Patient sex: M
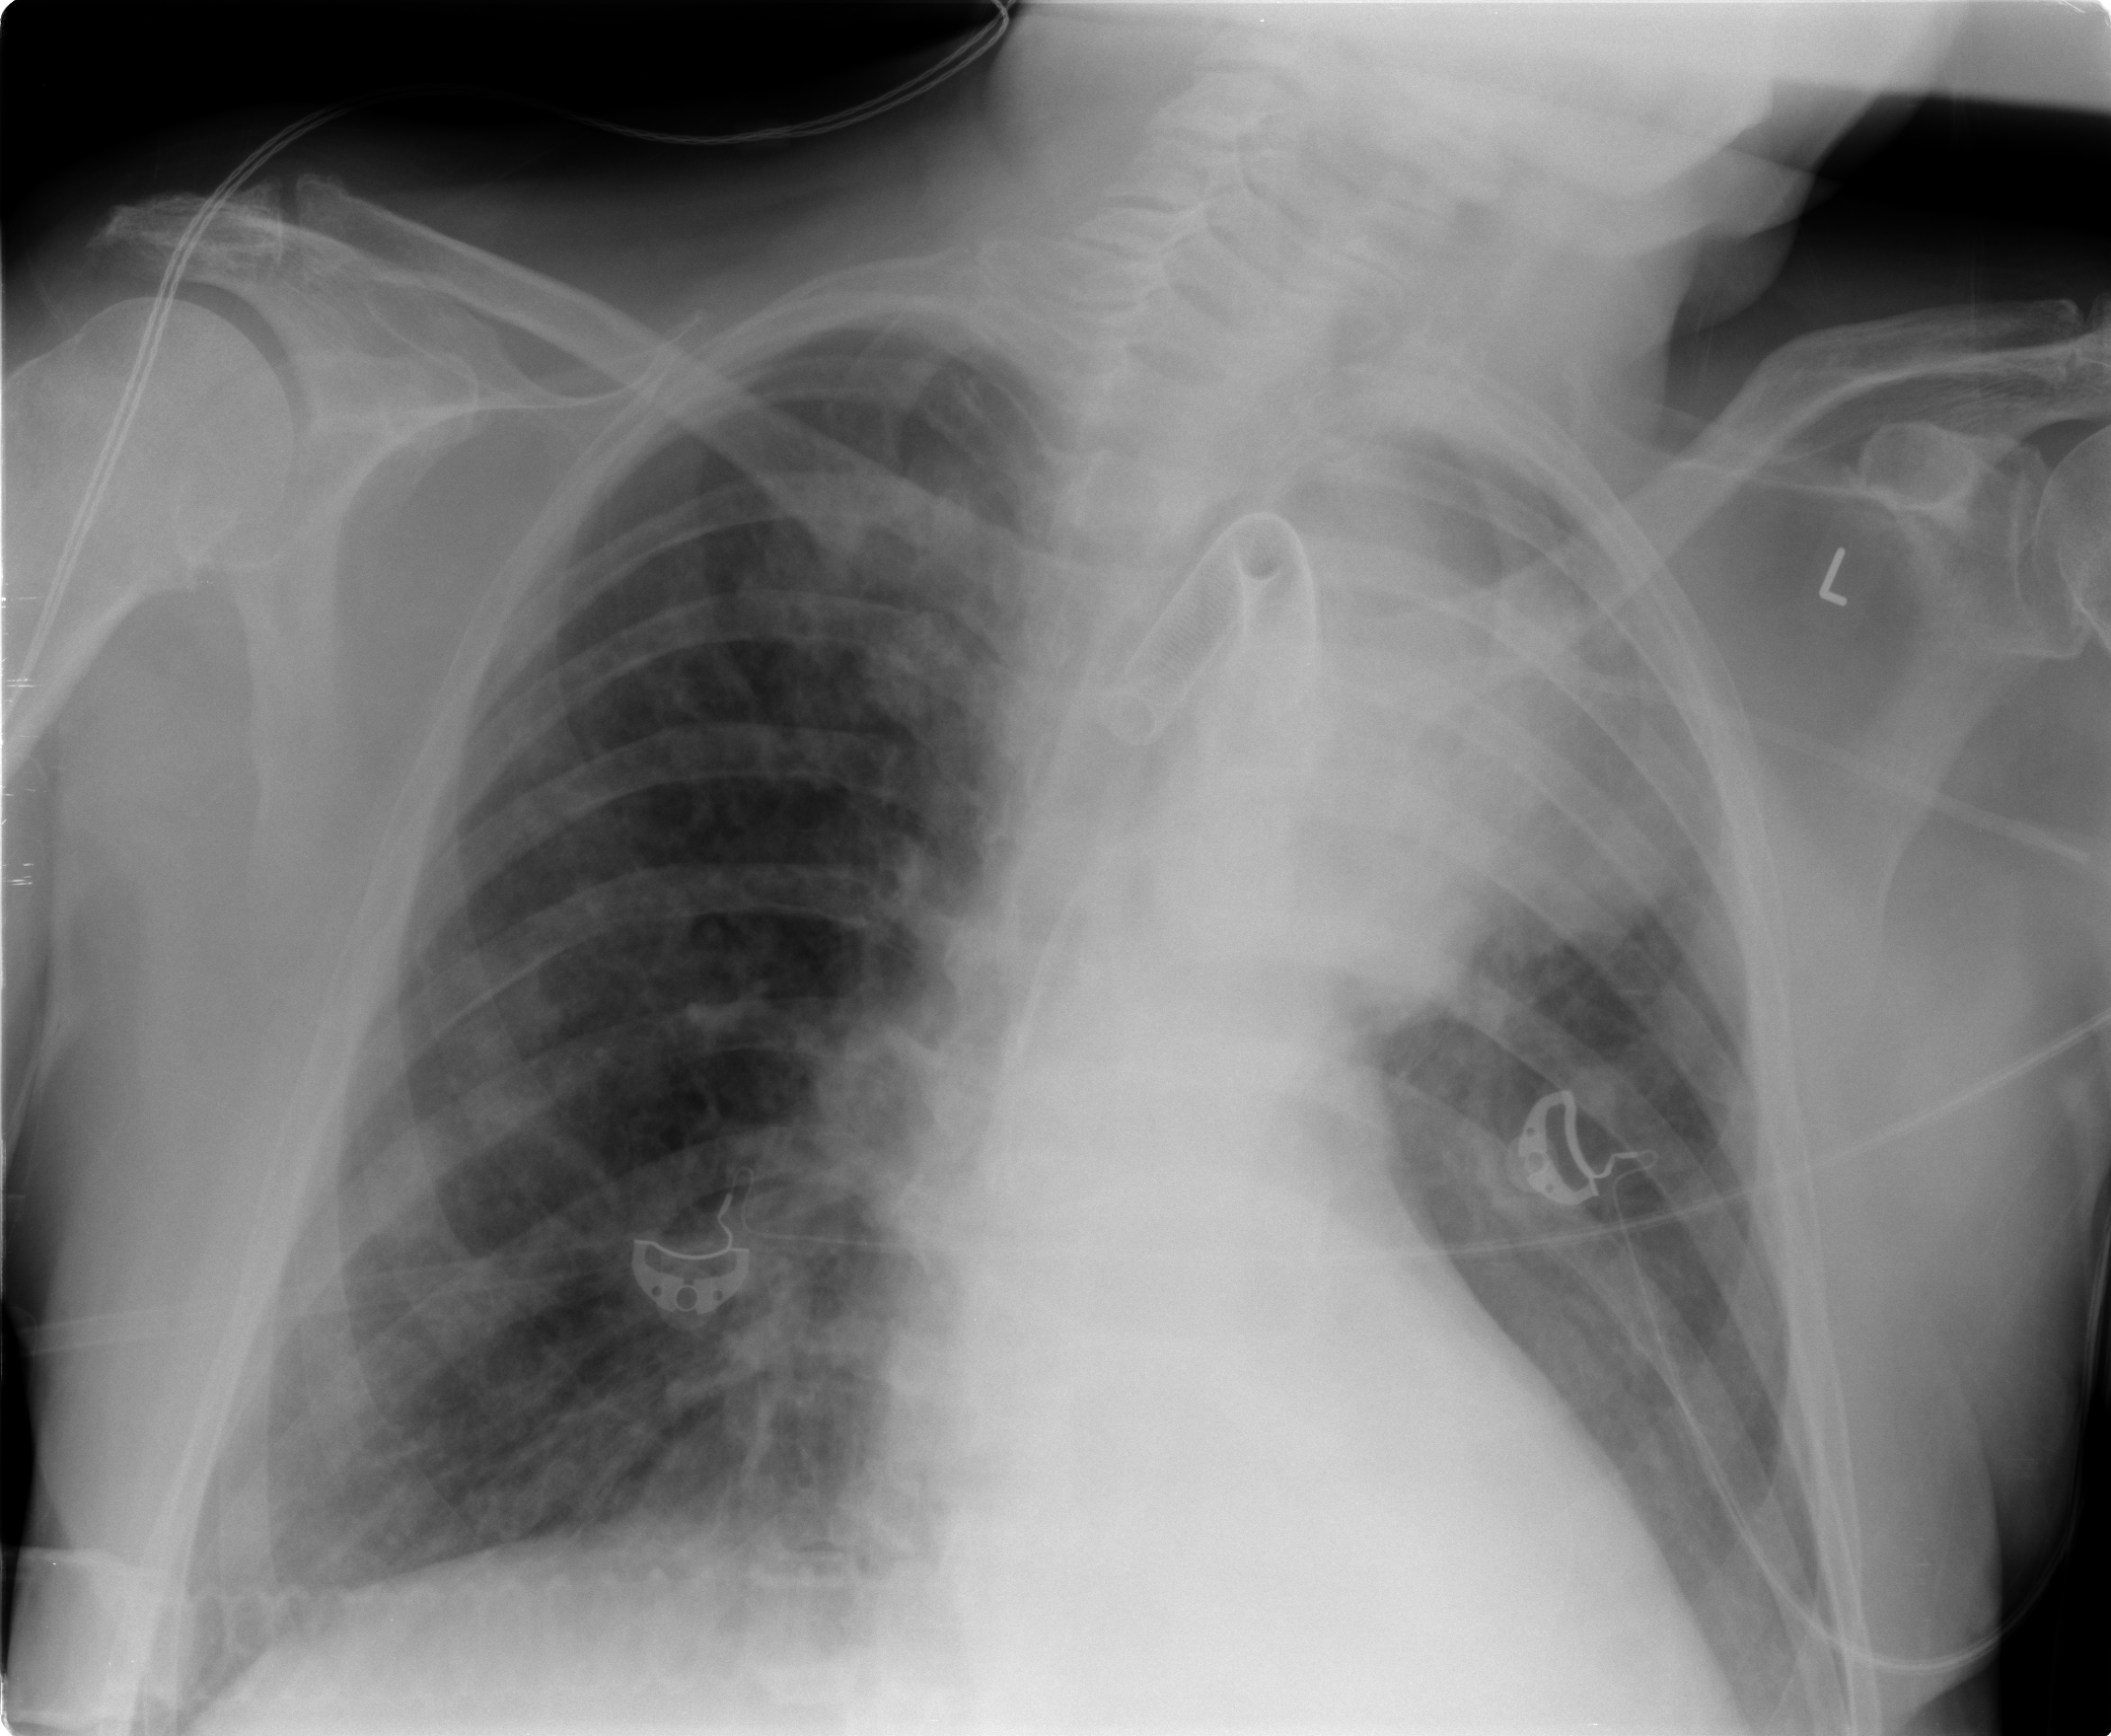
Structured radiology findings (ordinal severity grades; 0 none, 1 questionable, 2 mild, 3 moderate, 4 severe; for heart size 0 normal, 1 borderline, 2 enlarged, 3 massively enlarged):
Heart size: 0
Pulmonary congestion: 3
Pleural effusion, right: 0
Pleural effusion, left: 0
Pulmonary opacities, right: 0
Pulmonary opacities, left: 0
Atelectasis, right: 0
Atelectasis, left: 3